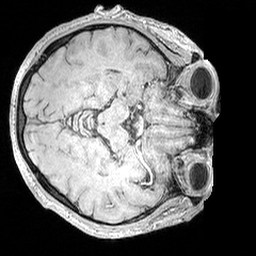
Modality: MP2RAGE
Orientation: axial
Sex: male
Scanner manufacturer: siemens
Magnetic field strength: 3 T
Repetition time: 5 s
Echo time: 0.00292 s